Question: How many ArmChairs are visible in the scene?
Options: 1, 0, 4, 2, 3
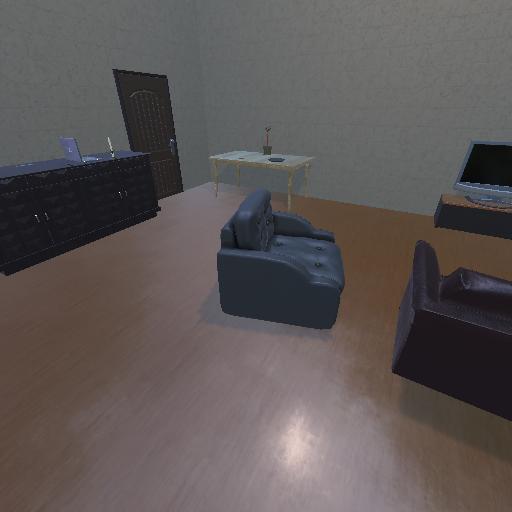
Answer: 1